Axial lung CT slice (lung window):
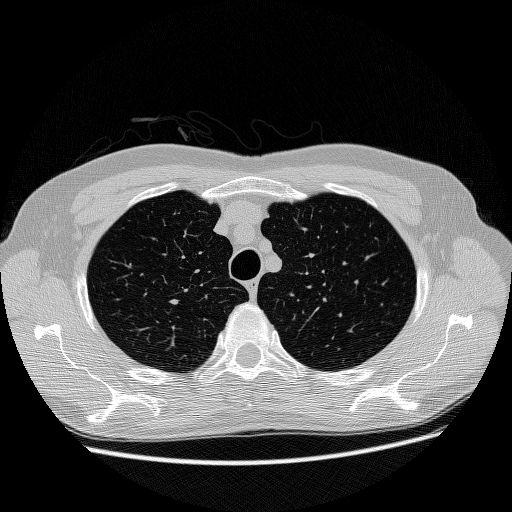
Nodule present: no